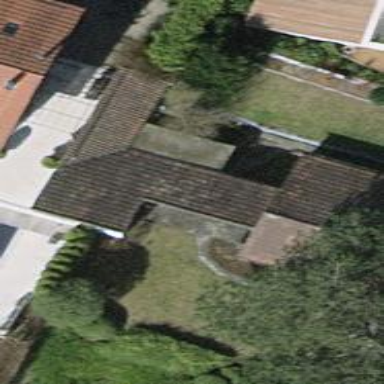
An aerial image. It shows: View of roof of building.